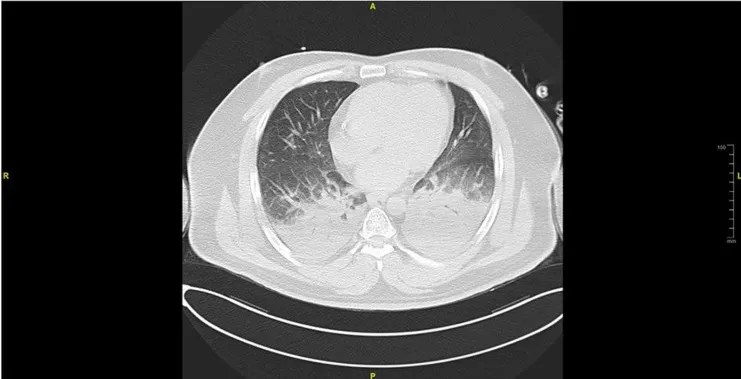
Chest CT scan conducted in the emergency room during admission. Cross-sectional view of the mitral valve. Widespread pulmonary edema was noted bilaterally in both lungs.
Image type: radiology (ct)